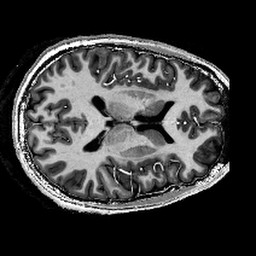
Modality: T1w
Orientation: axial
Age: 28
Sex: male
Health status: healthy
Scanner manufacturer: siemens
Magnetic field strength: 9.4 T
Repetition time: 6 s
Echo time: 0.003 s